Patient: sex M, age 21
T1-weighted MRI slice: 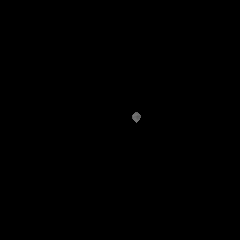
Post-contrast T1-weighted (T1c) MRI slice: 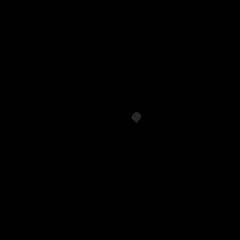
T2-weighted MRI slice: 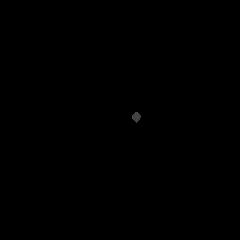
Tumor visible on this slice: no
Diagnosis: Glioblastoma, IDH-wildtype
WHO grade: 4